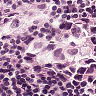
Metastatic tissue present: yes